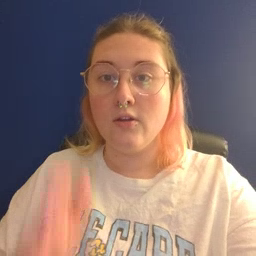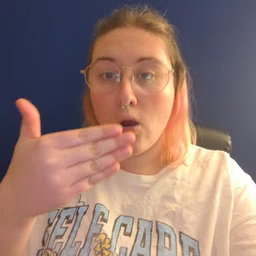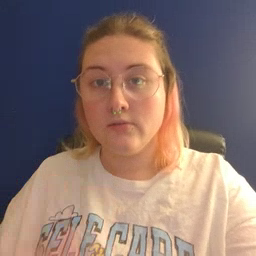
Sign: close